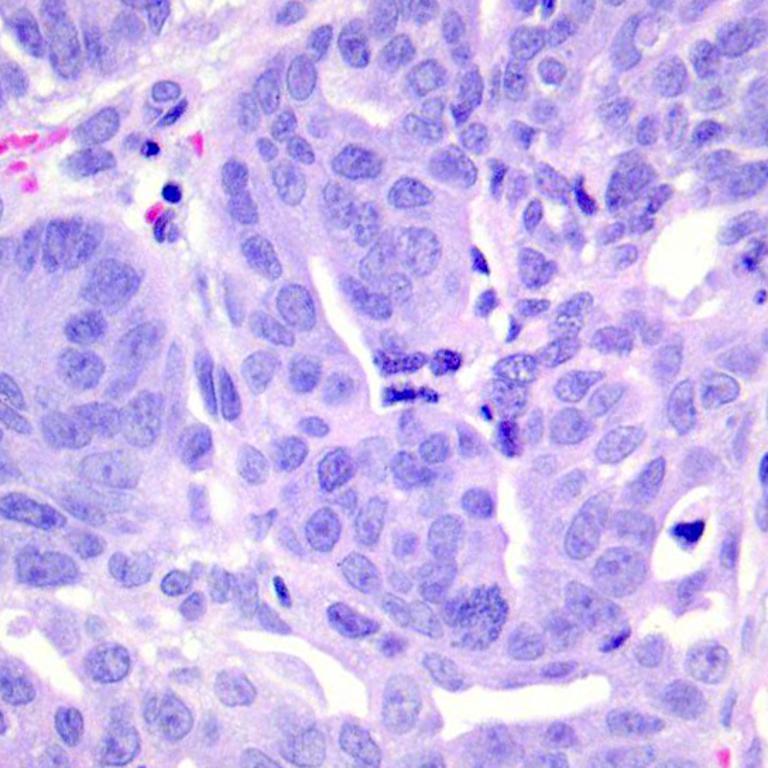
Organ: colon
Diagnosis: adenocarcinomas